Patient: sex M, age 54
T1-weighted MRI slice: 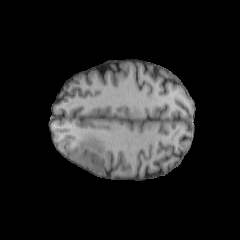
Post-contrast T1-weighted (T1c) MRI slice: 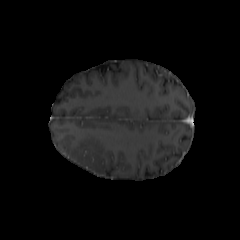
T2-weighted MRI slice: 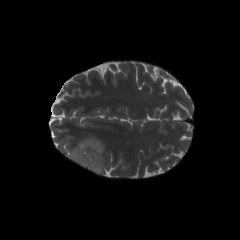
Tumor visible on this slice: yes
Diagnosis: Astrocytoma, IDH-wildtype
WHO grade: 3